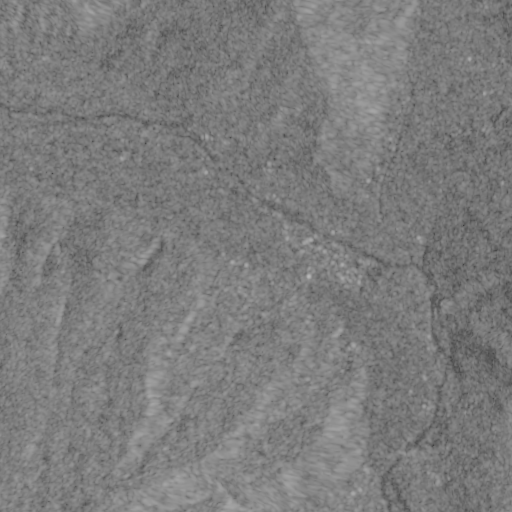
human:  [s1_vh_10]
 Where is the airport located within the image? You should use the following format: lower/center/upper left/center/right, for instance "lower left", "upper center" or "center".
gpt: The airport is located in the lower right of the image.
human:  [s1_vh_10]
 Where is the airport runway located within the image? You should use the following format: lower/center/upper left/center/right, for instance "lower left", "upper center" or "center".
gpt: The airport runway is located in the lower right of the image.
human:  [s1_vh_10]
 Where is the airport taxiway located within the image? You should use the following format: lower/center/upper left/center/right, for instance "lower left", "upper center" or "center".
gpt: The airport taxiway is located in the lower right of the image.
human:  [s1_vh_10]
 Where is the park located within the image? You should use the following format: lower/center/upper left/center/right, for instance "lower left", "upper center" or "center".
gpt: The park is located in the center right of the image.
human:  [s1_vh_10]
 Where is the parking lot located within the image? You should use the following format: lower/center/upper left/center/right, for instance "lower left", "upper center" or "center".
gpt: The parking lot is located in the center of the image.
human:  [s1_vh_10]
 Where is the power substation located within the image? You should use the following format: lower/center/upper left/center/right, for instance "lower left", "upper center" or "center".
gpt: The power substation is located in the center right of the image.
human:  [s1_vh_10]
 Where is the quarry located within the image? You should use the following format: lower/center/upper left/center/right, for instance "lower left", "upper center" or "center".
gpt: There is no quarry in the image.

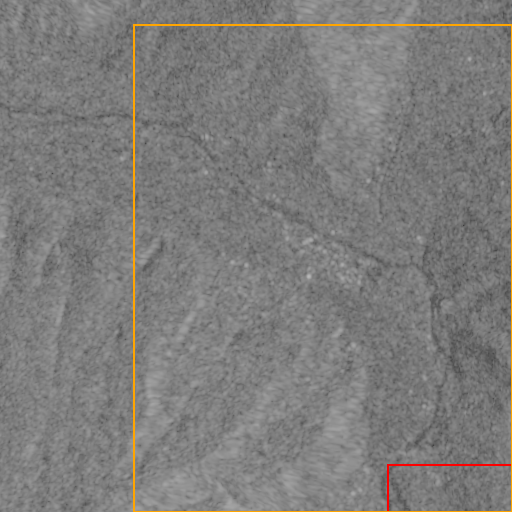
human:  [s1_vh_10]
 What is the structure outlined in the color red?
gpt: The structure outlined in red is an airport.
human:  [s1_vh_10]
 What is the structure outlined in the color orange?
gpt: The structure outlined in orange is a crop field.
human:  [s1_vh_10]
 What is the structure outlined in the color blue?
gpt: There is no blue outline.